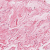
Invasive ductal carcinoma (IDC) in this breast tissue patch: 0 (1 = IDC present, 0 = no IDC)